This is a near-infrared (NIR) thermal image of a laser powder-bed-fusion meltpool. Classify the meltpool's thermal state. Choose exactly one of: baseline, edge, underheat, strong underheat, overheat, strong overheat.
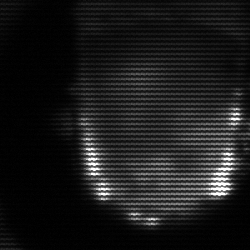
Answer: baseline